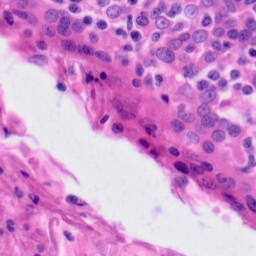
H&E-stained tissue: Tonsil